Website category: sports
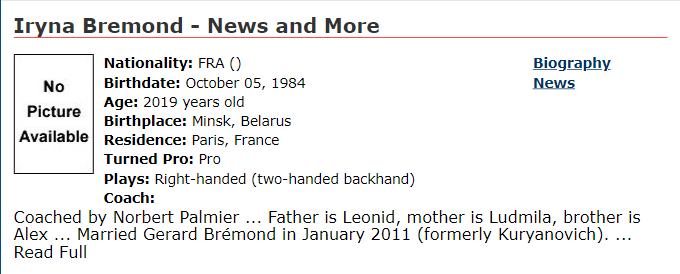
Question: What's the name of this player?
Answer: Iryna Bremond

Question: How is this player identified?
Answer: Iryna Bremond

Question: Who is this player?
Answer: Iryna Bremond

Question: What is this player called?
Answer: Iryna Bremond

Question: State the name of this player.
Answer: Iryna Bremond

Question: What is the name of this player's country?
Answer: FRA

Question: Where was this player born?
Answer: FRA

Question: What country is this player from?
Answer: FRA

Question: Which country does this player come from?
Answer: FRA

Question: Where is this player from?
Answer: FRA

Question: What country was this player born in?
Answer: FRA

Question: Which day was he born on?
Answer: October 05, 1984

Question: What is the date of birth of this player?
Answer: October 05, 1984

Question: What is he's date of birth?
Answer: October 05, 1984

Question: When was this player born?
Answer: October 05, 1984

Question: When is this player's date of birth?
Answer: October 05, 1984

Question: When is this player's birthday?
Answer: October 05, 1984

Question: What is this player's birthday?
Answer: October 05, 1984

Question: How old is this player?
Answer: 2019 years old

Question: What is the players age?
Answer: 2019 years old

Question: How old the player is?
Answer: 2019 years old

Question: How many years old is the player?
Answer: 2019 years old

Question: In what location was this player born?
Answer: Minsk, Belarus

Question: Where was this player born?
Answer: Minsk, Belarus

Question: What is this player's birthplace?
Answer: Minsk, Belarus

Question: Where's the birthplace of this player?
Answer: Minsk, Belarus

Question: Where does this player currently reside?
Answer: Paris, France

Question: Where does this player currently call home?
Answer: Paris, France

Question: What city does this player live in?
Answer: Paris, France

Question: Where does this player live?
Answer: Paris, France

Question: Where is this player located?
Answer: Paris, France

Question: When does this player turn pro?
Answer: Pro

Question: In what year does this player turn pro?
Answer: Pro

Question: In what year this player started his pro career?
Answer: Pro

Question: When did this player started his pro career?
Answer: Pro

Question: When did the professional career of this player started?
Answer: Pro

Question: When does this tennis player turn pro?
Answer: Pro

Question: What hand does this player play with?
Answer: Right-handed (two-handed backhand)

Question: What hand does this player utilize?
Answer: Right-handed (two-handed backhand)

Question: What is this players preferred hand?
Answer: Right-handed (two-handed backhand)

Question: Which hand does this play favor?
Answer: Right-handed (two-handed backhand)

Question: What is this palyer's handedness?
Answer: Right-handed (two-handed backhand)